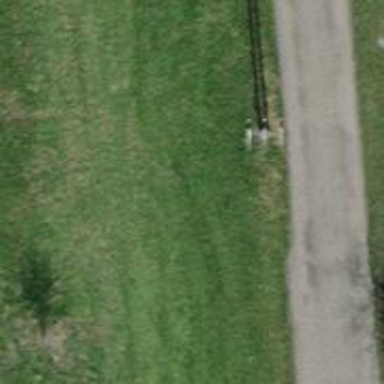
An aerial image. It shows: Straight power pole with straight line management system.